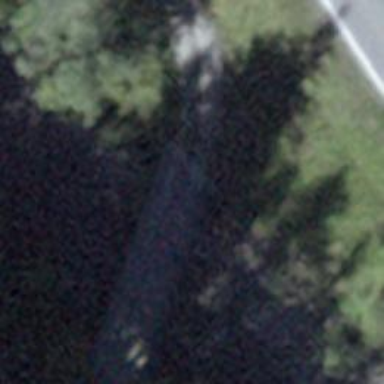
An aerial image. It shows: Dirt track bridge with grade2 track type.